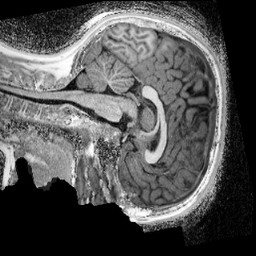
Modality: UNIT1_denoised
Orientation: sagittal
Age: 12
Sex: female
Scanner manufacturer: siemens
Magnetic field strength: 3 T
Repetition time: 4 s
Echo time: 0.00299 s